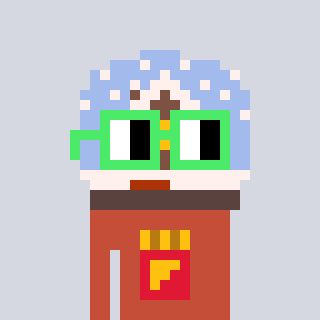
a pixel art character with square light green glasses, a snow globe-shaped head and a rust-colored body on a cool background